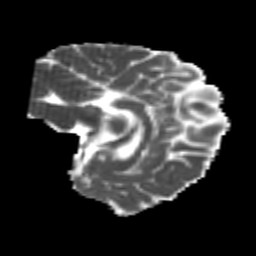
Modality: MD
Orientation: sagittal
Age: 25
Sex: female
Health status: healthy
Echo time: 0.074 s